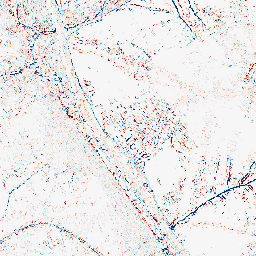
Category: edge_preserving
Decomposition family: median
Decomposition parameters: size: 3
Upsampling method: nearest
Upsampling parameters: scale: 4
Upsampling scale: 4